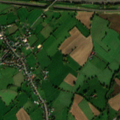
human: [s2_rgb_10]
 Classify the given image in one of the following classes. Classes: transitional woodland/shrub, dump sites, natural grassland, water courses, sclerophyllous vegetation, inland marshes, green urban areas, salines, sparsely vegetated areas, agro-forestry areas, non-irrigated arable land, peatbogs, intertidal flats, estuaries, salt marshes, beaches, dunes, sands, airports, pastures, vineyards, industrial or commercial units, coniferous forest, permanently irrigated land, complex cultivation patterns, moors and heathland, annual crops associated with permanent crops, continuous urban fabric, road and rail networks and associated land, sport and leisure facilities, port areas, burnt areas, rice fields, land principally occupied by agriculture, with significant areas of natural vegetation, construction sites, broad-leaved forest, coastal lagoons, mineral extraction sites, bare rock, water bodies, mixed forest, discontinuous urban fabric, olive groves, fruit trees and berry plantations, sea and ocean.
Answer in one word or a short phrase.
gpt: discontinuous urban fabric, pastures, complex cultivation patterns